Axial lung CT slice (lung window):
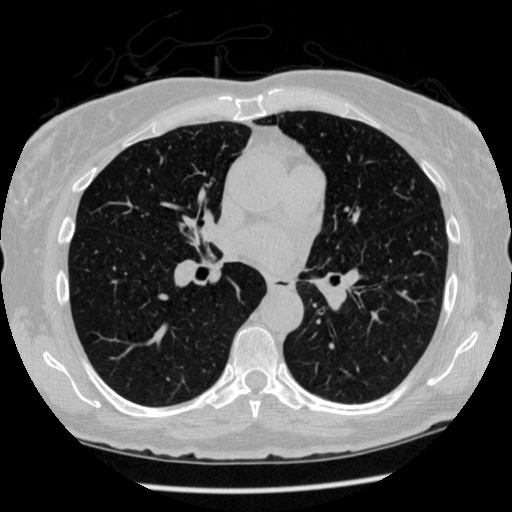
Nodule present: no